Interaction volume radius: 10 \u00c5
Interaction volume height: 25 \u00c5
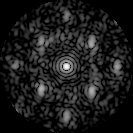
Disorder parameter: 0.5286